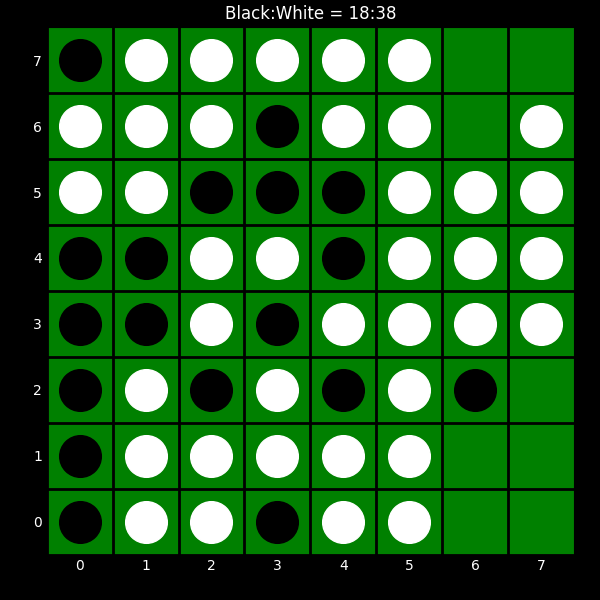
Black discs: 18
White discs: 38